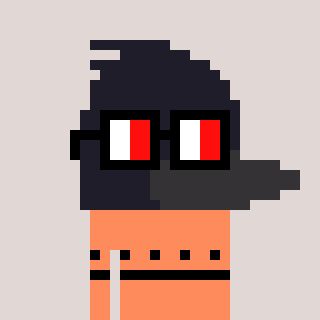
a pixel art character with square glasses with black frames and red eyes, a raven-shaped head and a peachy-colored body on a warm background